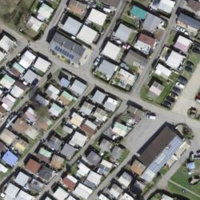
EUNIS habitat code: 53
Species observed at this site:
Aegopodium podagraria
Impatiens parviflora